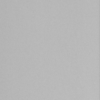
Label: not_dusty